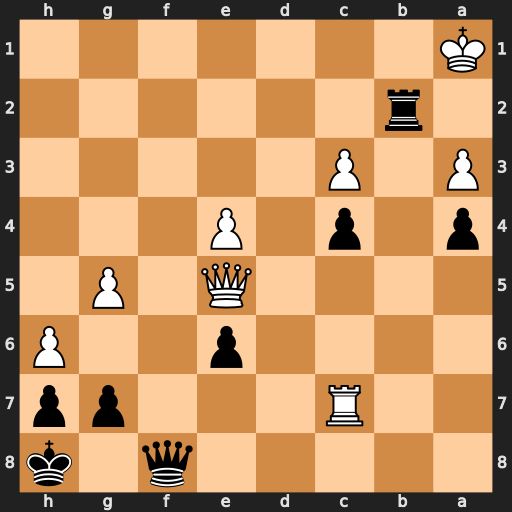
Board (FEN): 5q1k/2R3pp/4p2P/4Q1P1/p1p1P3/P1P5/1r6/K7
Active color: b
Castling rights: -
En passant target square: -
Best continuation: Qxa3#